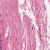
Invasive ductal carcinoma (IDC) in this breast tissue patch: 0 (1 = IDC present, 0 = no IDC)